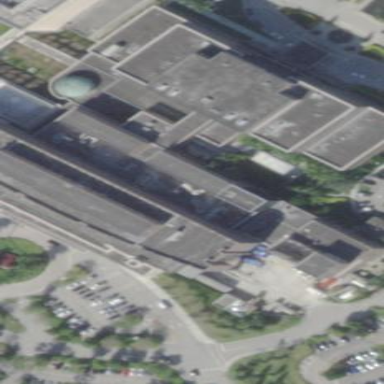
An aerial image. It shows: Hospital building.